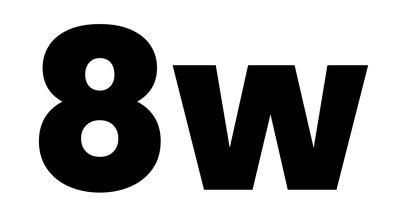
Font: Poppins-ExtraBold